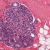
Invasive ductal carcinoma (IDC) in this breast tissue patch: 0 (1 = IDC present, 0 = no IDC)